【题型】解答题　【知识点】解析几何　【难度】hard
（2025·上海普陀·一模）设 \( a>2, m \in \mathbb{R}, k,t \) 是不全为零的实数，椭圆 \( \Gamma: \dfrac{x^2}{a^2} + \dfrac{y^2}{4} = 1 \)，\( F_1, F_2 \) 分别为 \( \Gamma \) 的左、右两个焦点，直线 \( l: kx + ty + m = 0 \) 与 \( \Gamma \) 交于 \( A,B \) 两点，\( O \) 为坐标原点.

\vspace{0.5em}
\noindent
(1) 若 \( k=0, t+m=0 \)，且四边形 \( ABF_1F_2 \) 为矩形，求 \( \Gamma \) 的离心率；

\vspace{0.5em}
\noindent
(2) 若 \( t=0 \)，且 \( \triangle F_1AB \) 的周长的最大值为 12，求 \( \Gamma \) 的方程；

\vspace{0.5em}
\noindent
(3) 若 \( a=4, t=-1, \lambda>0 \)，直线 \( OA \) 与 \( OB \) 的斜率之积为 \( -\dfrac{1}{4} \)，\( C \) 为 \( OA \) 上的一点，且 \( \overrightarrow{OA} = \overrightarrow{AC} \)，直线 \( BC \) 与椭圆 \( \Gamma \) 交于点 \( D \)，且 \( \overrightarrow{BD} = \lambda \overrightarrow{DC} \)，求 \( \lambda \) 的值以及 \( \triangle ABD \) 的面积 \( S \) 的值.
【解答】
\noindent
【详解】
\noindent
(1) 由 \( k=0 \)，\( t+m=0 \) 得，\( l: y=1 \)，

\noindent
将 \( y=1 \) 代入椭圆方程得 \( \dfrac{x^2}{a^2} + \dfrac{1}{4} = 1 \)，解得 \( x = \pm \dfrac{\sqrt{3}}{2}a \)，则 \( |AB| = \sqrt{3}a \)，

\noindent
又四边形 \( ABF_1F_2 \) 是矩形，则 \( \sqrt{3}a = 2c \)，即离心率 \( e = \dfrac{c}{a} = \dfrac{\sqrt{3}}{2} \).

\vspace{0.8em}
\noindent
(2) 由 \( t=0 \) 得，\( l: x = -\dfrac{m}{k} \)，即 \( AB \perp x \) 轴，

\noindent
则 \( |AF_1| + |BF_1| + |AB| \leq |AF_1| + |BF_1| + |AF_2| + |BF_2| = 4a \)，

\noindent
当且仅当 \( AB \) 过右焦点 \( F_2 \) 时等号成立，即 \( \triangle F_1AB \) 的周长的最大值为 \( 4a \)，

\noindent
即 \( 4a = 12 \)，即 \( a=3 \)，

\noindent
则 \( \Gamma \) 方程为 \( \dfrac{x^2}{9} + \dfrac{y^2}{4} = 1 \).

\noindent
(3) 设 \( A(x_1,y_1), B(x_2,y_2), D(x_0,y_0) \)，

\noindent
由 \( \overrightarrow{OA} = \overrightarrow{AC} \) 得，点 \( C(2x_1,2y_1) \)，又 \( \overrightarrow{BD} = \lambda \overrightarrow{DC} \)，

\noindent
则 \( x_0 = \dfrac{x_2 + 2\lambda x_1}{1+\lambda} \)，\( y_0 = \dfrac{y_2 + 2\lambda y_1}{1+\lambda} \)，

\noindent
因为点 \( D \) 在 \( \Gamma \) 上，所以 \( \dfrac{\left( \dfrac{x_2 + 2\lambda x_1}{1+\lambda} \right)^2}{16} + \dfrac{\left( \dfrac{y_2 + 2\lambda y_1}{1+\lambda} \right)^2}{4} = 1 \)，

\noindent
则 \( 4\lambda^2 \left( \dfrac{x_1^2}{16} + \dfrac{y_1^2}{4} \right) + \left( \dfrac{x_2^2}{16} + \dfrac{y_2^2}{4} \right) + \dfrac{\lambda}{4} (x_1x_2 + 4y_1y_2) = (1+\lambda)^2 \)，

\noindent
又点 \( A,B \) 均在 \( \Gamma \) 上，则 \( \dfrac{x_1^2}{16} + \dfrac{y_1^2}{4} = 1 \)，\( \dfrac{x_2^2}{16} + \dfrac{y_2^2}{4} = 1 \)，

\noindent
由 \( k_{OA} \cdot k_{OB} = -\dfrac{1}{4} \) 得 \( \dfrac{y_1 y_2}{x_1 x_2} = -\dfrac{1}{4} \)，即 \( x_1x_2 + 4y_1y_2 = 0 \)，

\noindent
则 \( 4\lambda^2 + 1 = (1+\lambda)^2 \)，又 \( \lambda>0 \)，即 \( \lambda = \dfrac{2}{3} \).

\vspace{0.5em}
\noindent
由 \( \overrightarrow{BD} = \dfrac{2}{3}\overrightarrow{DC}, \overrightarrow{OA} = \overrightarrow{AC} \) 得，\( S_{\triangle ABD} = \dfrac{2}{5} S_{\triangle ABC} = \dfrac{2}{5} S_{\triangle OAB} \)，

\noindent
又 \( a=4 \)，\( t=-1 \)，即直线 \( l: y = kx + m \)，

\noindent
由
\[
\begin{cases}
y = kx + m \\
\dfrac{x^2}{16} + \dfrac{y^2}{4} = 1
\end{cases}
\]
得，\( (1+4k^2)x^2 + 8kmx + 4m^2 - 16 = 0 \)，

\noindent
则 \( x_1 + x_2 = \dfrac{-8km}{1+4k^2}, x_1x_2 = \dfrac{4m^2 - 16}{1+4k^2} \)，

\noindent
则 \( |AB| = \sqrt{1+k^2} |x_1 - x_2| \)
\[
\begin{aligned}
&= \sqrt{1+k^2} \sqrt{(x_1+x_2)^2 - 4x_1x_2} \\
&= \sqrt{1+k^2} \sqrt{\left( \dfrac{-8km}{1+4k^2} \right)^2 - 4 \cdot \dfrac{4m^2 - 16}{1+4k^2}} \\
&= \dfrac{4\sqrt{1+k^2}}{1+4k^2} \sqrt{4 + 16k^2 - m^2}
\end{aligned}
\]

\noindent
由 \( x_1x_2 + 4y_1y_2 = 0 \) 得，\( x_1x_2 + 4y_1y_2 = x_1x_2 + 4(kx_1 + m)(kx_2 + m) = 0 \)，

\noindent
即 \( (1+4k^2)x_1x_2 + 4km(x_1+x_2) + 4m^2 = 0 \)，

\noindent
即 \( (1+4k^2)\dfrac{4m^2 - 16}{1+4k^2} - \dfrac{32k^2m^2}{1+4k^2} + 4m^2 = 0 \)，

\noindent
化简整理得，\( m^2 = 8k^2 + 2 \)，则 \( |AB| = \dfrac{4\sqrt{2(1+k^2)}}{\sqrt{1+4k^2}} \)，

\noindent
又原点 \( O \) 到直线 \( l \) 的距离为 \( d = \dfrac{|m|}{\sqrt{1+k^2}} = \dfrac{\sqrt{2(1+4k^2)}}{\sqrt{1+k^2}} \)，

\noindent
则 \( S_{\triangle OAB} = \dfrac{1}{2} \times \dfrac{4\sqrt{2(1+k^2)}}{\sqrt{1+4k^2}} \times \dfrac{\sqrt{2(1+4k^2)}}{\sqrt{1+k^2}} = 4 \).

\noindent
则 \( S_{\triangle ABD} = \dfrac{2}{5} S_{\triangle OAB} = \dfrac{8}{5} \).

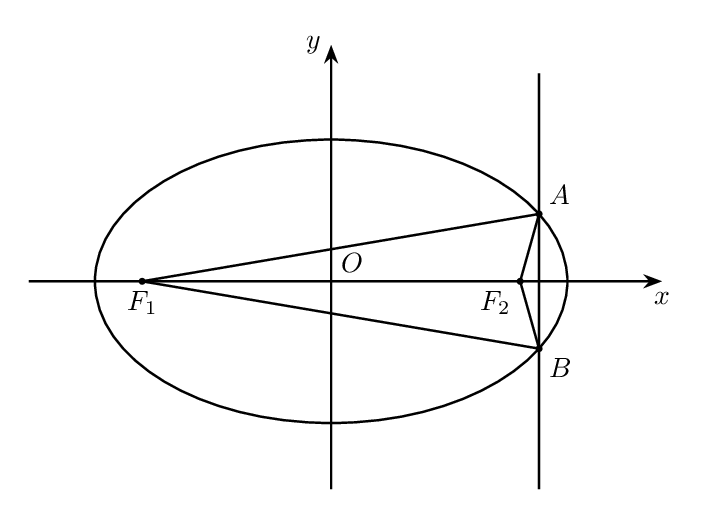
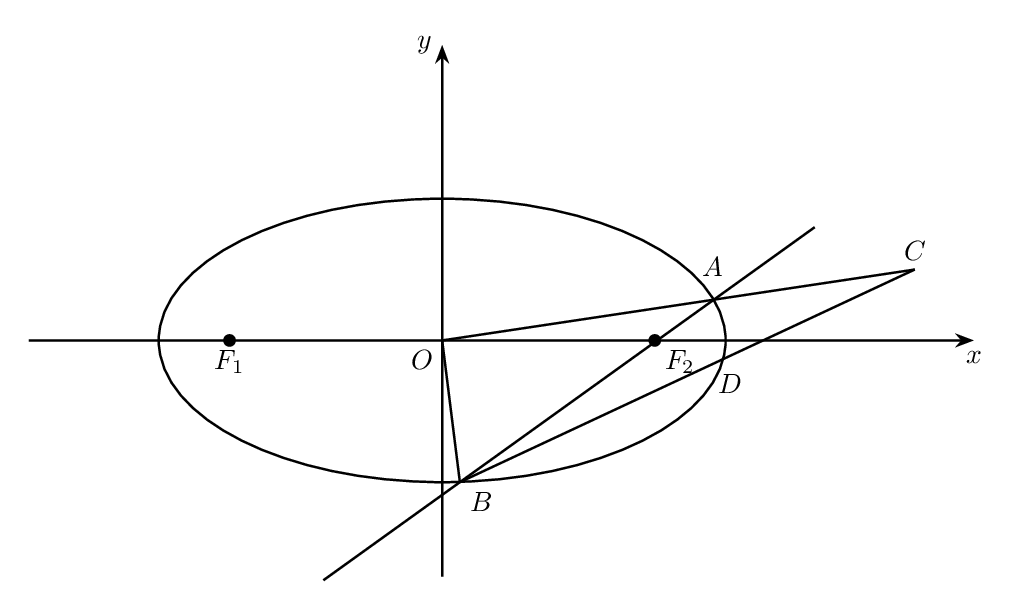